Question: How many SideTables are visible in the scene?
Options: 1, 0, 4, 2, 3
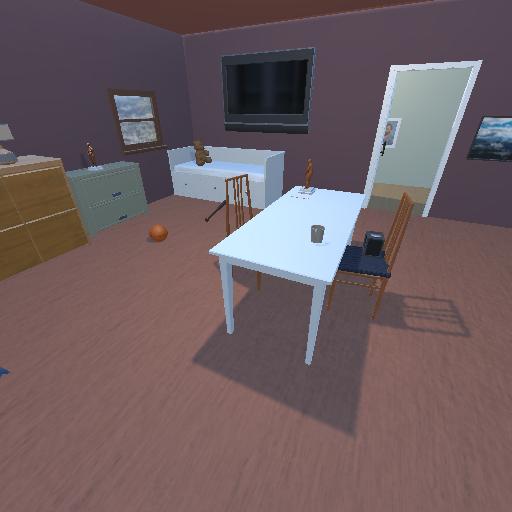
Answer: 1